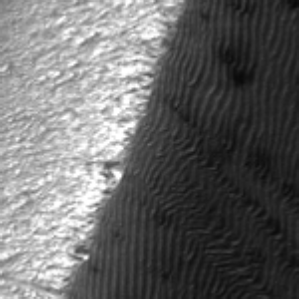
Label: frost